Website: macys
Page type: gifting
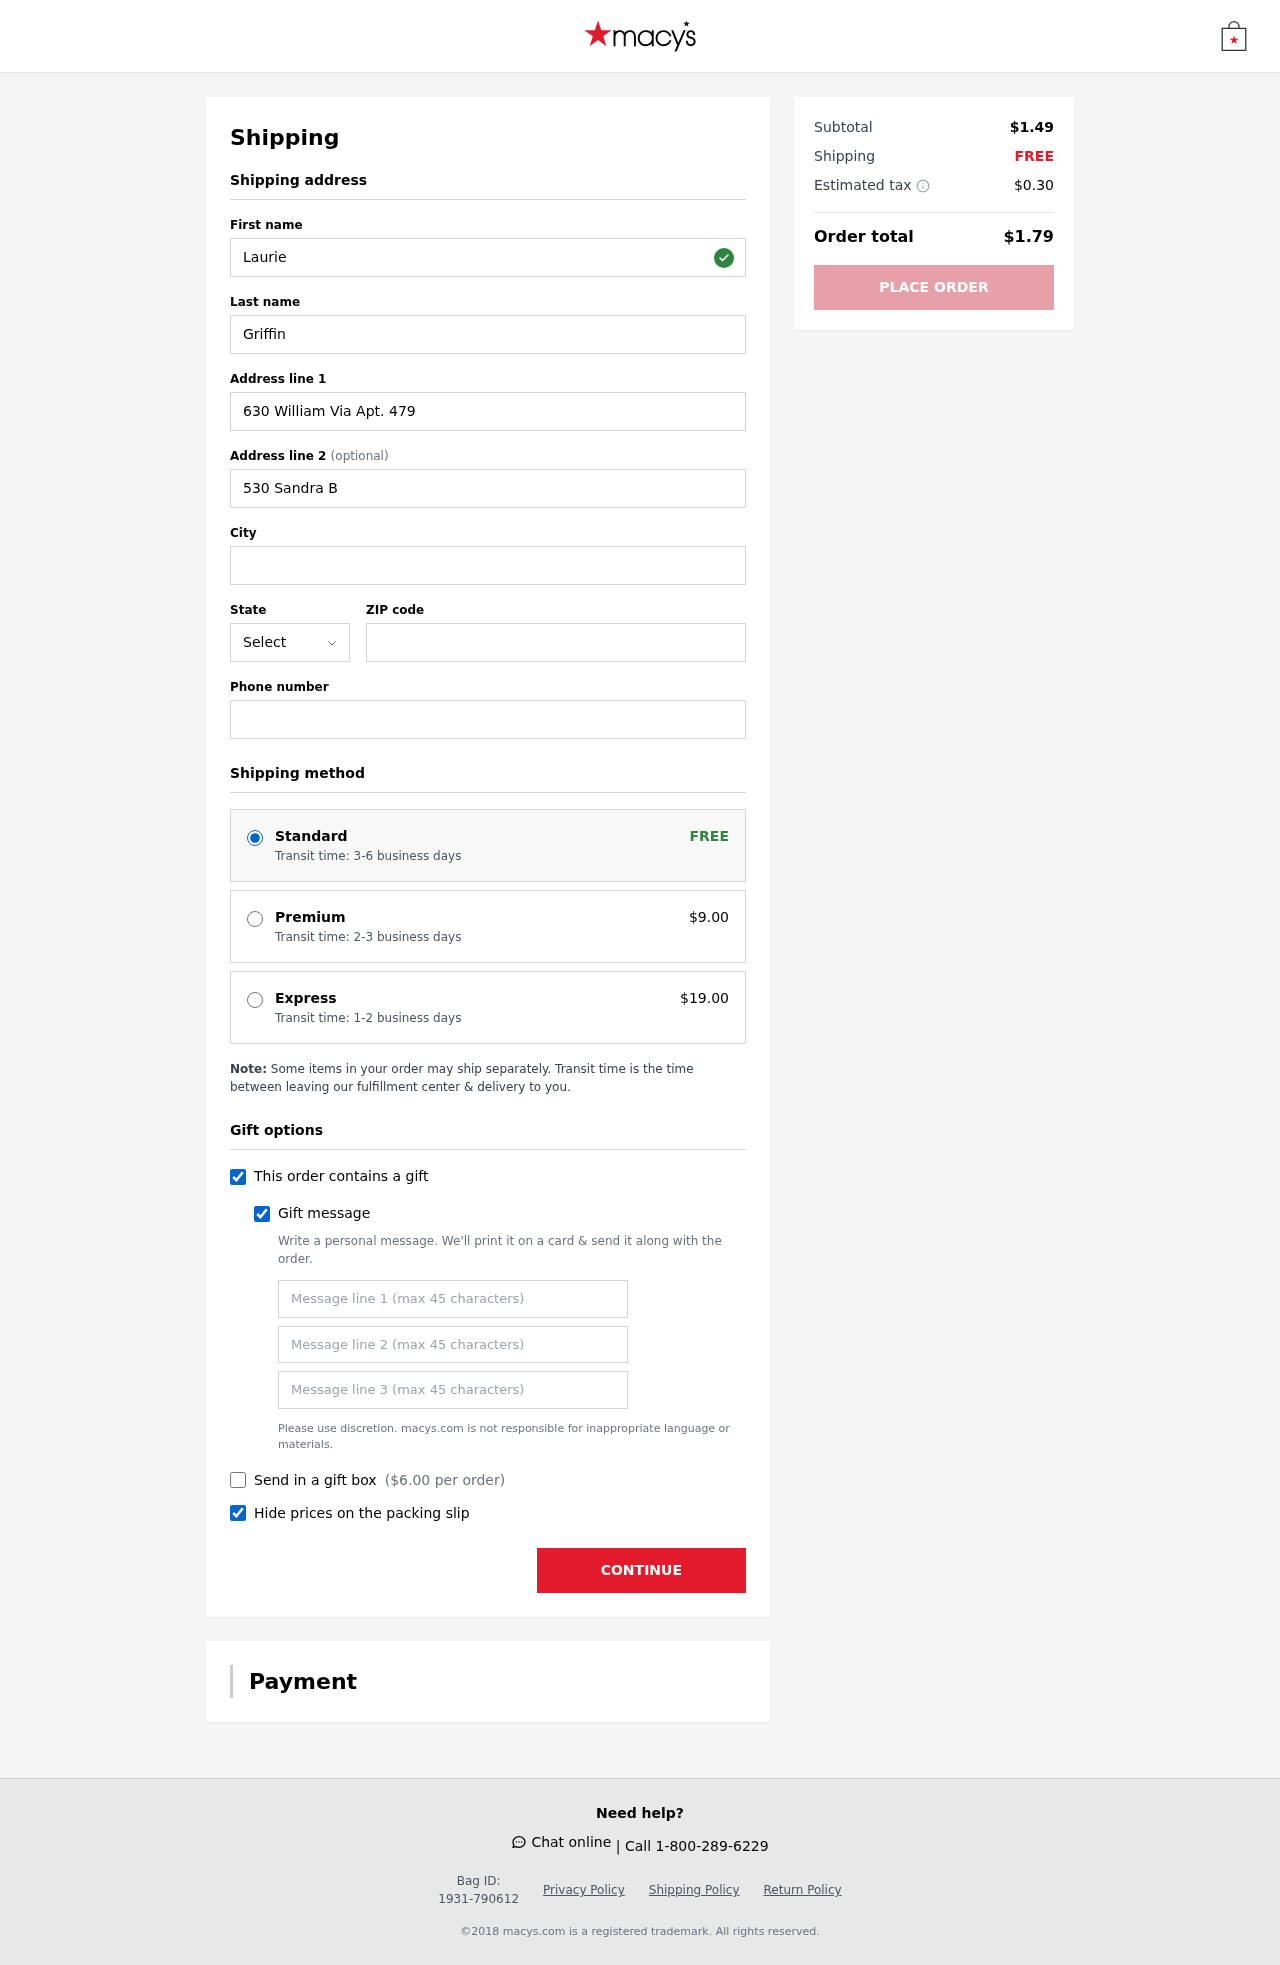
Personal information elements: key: PII_STATE_ABBR
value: MI
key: PII_FIRSTNAME
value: Laurie
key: PII_LASTNAME
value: Griffin
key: PII_STREET
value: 630 William Via Apt. 479
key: PII_STREET2
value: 530 Sandra Bridge
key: PII_CITY
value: Kevinhaven
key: PII_POSTCODE
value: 34246
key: PII_PHONE
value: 5584171522
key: PII_GIFT_MESSAGE
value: Hey Carla! I thought you’d appreciate this little hydration boost to keep you refreshed throughout your busy days. Cheers to staying energized and taking on every moment! Laurie
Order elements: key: ORDER_SHIPPING_STANDARD
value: Transit time: 3-6 business days
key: ORDER_SHIPPING_PREMIUM
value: Transit time: 2-3 business days
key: ORDER_SHIPPING_PREMIUM_PRICE
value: $9.00
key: ORDER_SHIPPING_EXPRESS
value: Transit time: 1-2 business days
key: ORDER_SHIPPING_EXPRESS_PRICE
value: $19.00
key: ORDER_GIFT_BOX_PRICE
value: $6.00
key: ORDER_SUBTOTAL
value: $1.49
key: ORDER_SHIPPING_COST
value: FREE
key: ORDER_TAX
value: $0.30
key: ORDER_TOTAL
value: $1.79